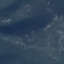
Land use / land cover class: HerbaceousVegetation